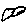
Label: bird